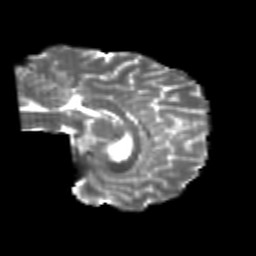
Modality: T2w
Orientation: sagittal
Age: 22
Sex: female
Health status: healthy
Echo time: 0.074 s